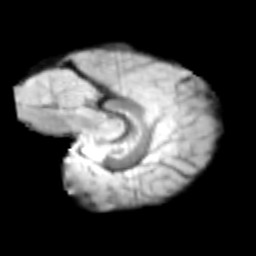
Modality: T2w
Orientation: sagittal
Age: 10
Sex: male
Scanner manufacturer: siemens
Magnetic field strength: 3 T
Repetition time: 3.8 s
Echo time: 0.07 s